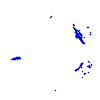
Particle: pion